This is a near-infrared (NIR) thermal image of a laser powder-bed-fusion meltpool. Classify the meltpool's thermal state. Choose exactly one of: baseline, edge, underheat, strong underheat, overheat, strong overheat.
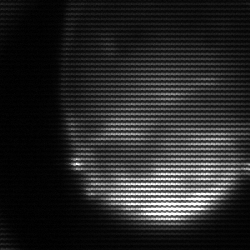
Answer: edge